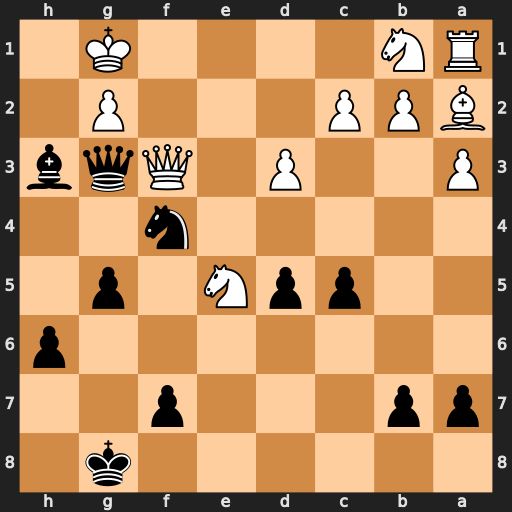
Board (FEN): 6k1/pp3p2/7p/2ppN1p1/5n2/P2P1Qqb/BPP3P1/RN4K1
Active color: b
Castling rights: -
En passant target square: -
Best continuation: Qe1+ Kh2 Bxg2